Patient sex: M
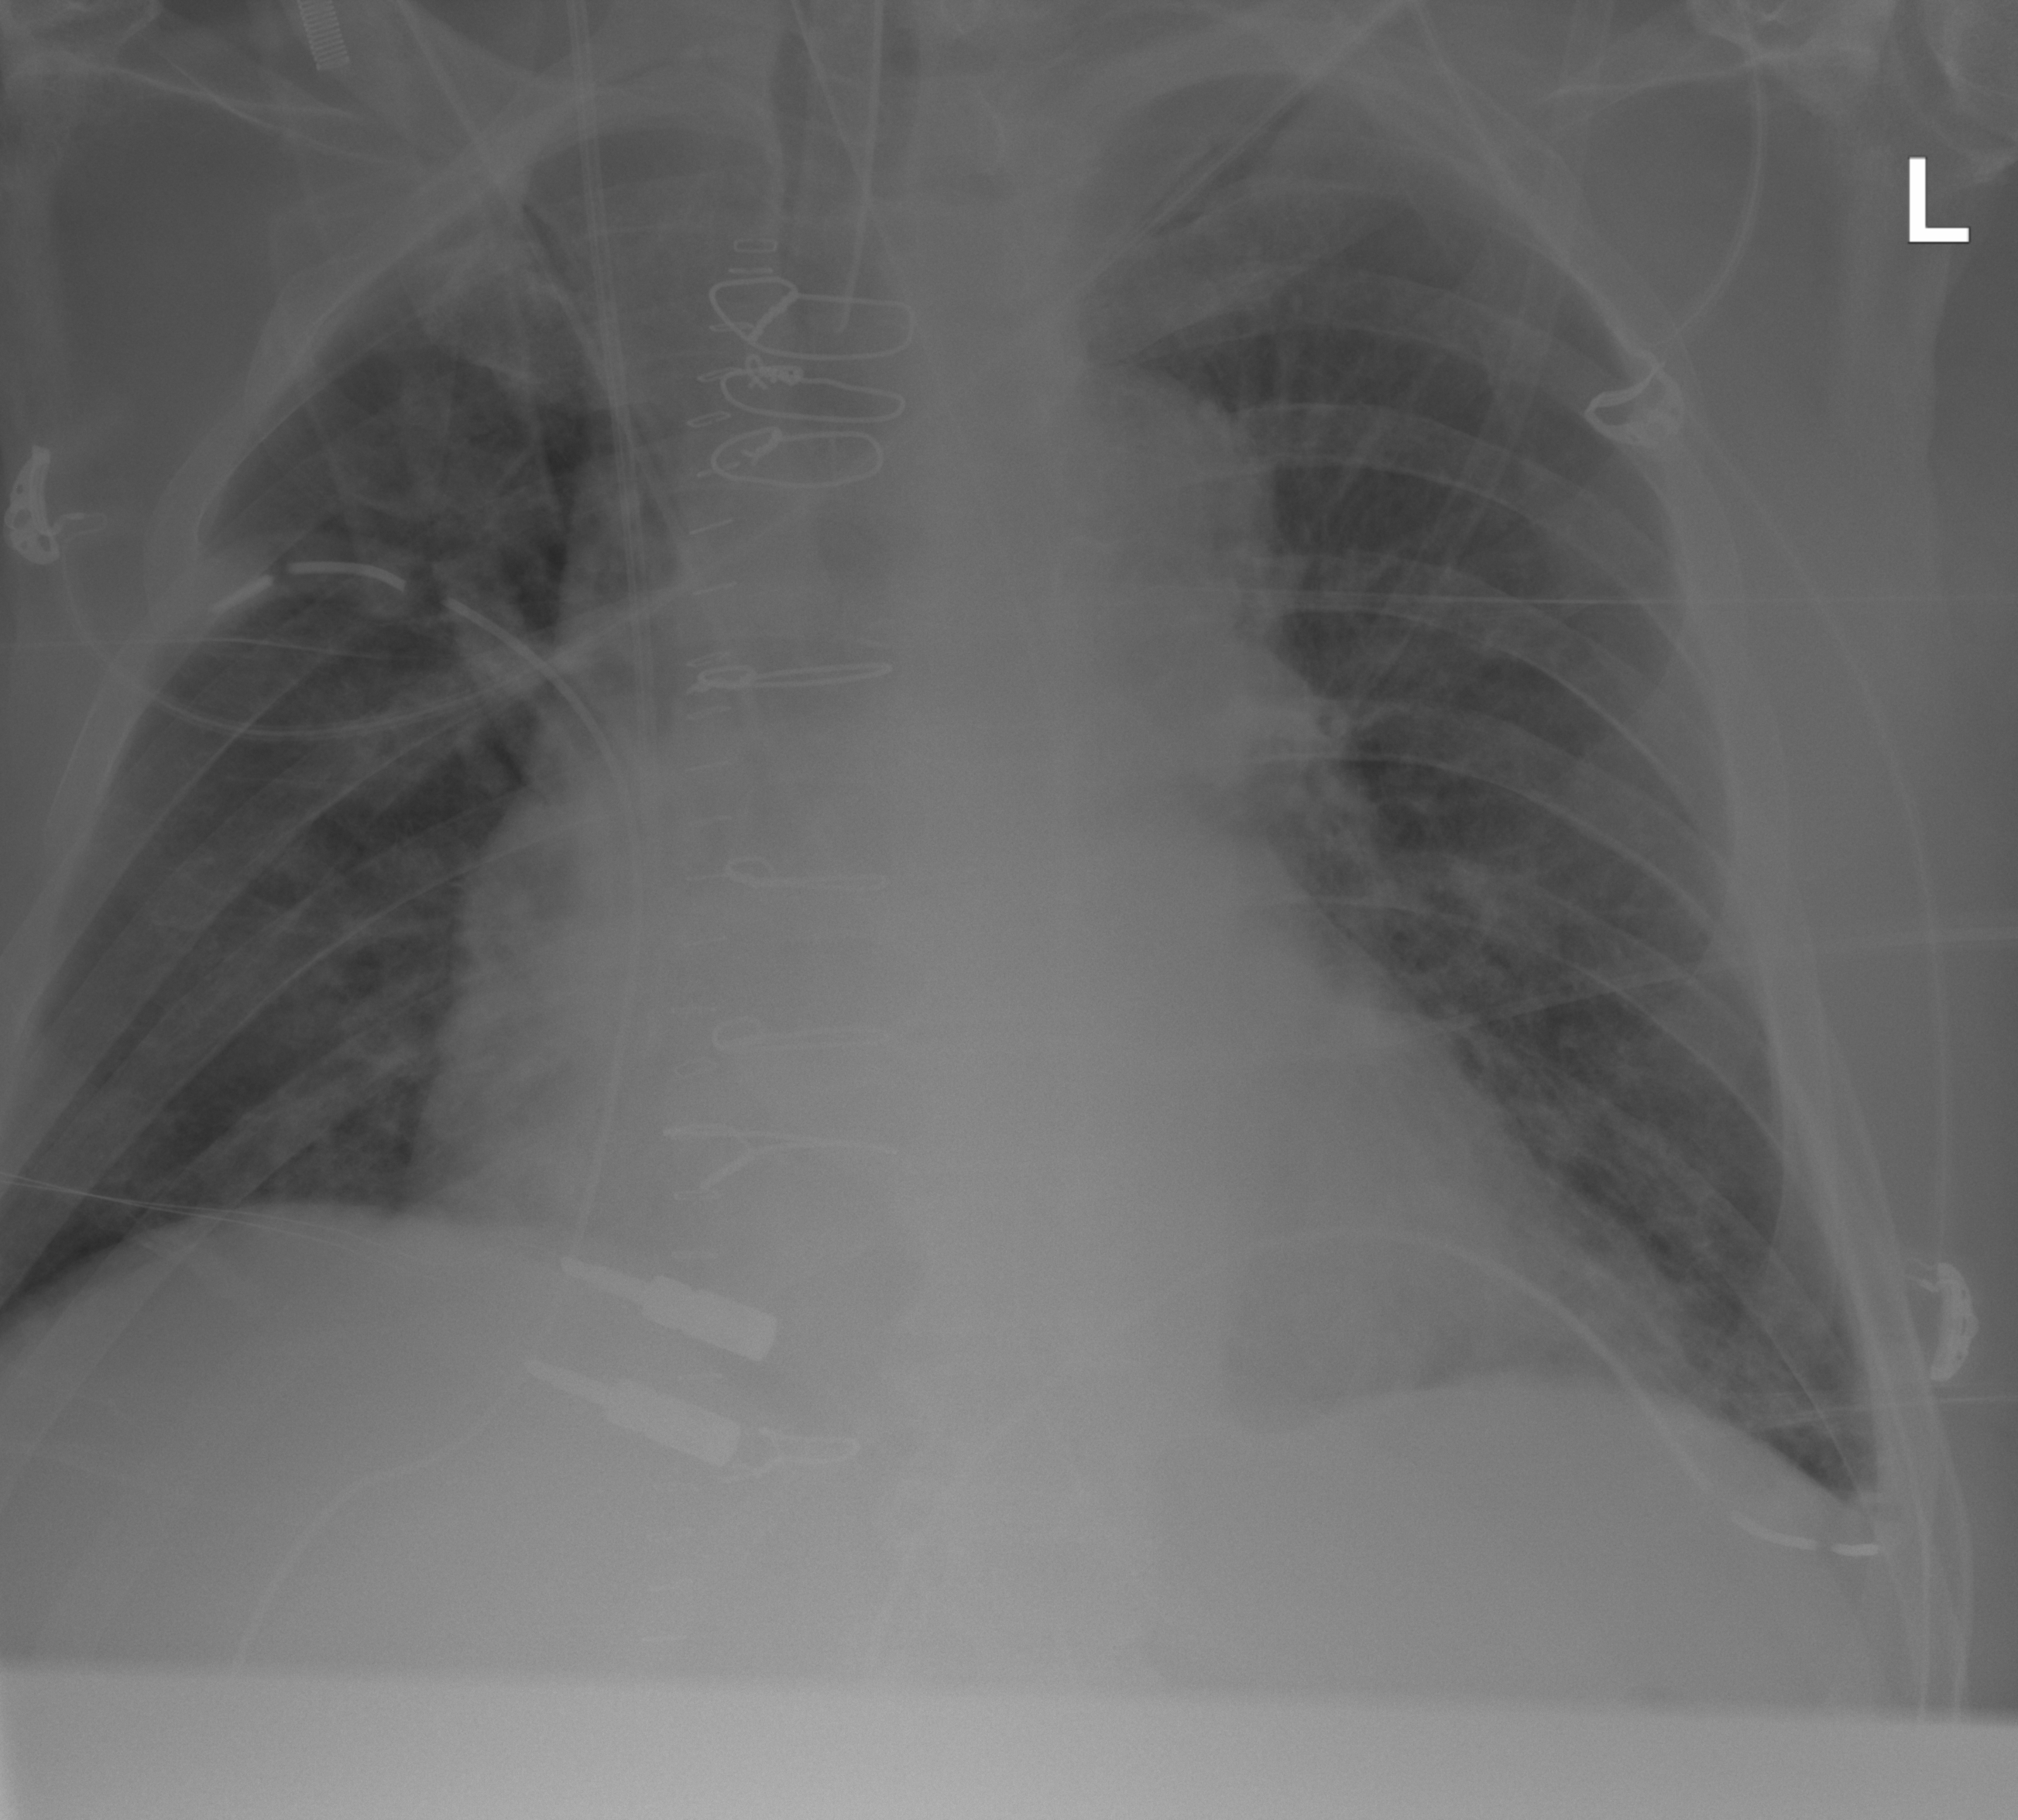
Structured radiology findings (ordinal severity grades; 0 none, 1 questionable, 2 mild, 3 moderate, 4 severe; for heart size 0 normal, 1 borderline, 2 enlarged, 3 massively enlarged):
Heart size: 2
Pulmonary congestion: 0
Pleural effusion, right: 0
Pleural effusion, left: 2
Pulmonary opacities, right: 2
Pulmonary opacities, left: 0
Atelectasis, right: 2
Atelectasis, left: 2